Question: I am on the long road of developing my own little mmorpg game using LWJGL. So far I have imported a bunny into my game and sorta just positioned him above the grass. Like this:

What I want to do is have my objects in the game able to interact with. For example clicking on them would bring up a little menu of options, or make it so when you run into them something happens. For this I need collision detection. I have worked with it before on 2D games which is much simpler.
Here is my Bunny.java class:
'''
public class Bunny {
public static Model m = null;
public static int displayList;
public static void init() {
displayList = glGenLists(1);
glNewList(displayList, GL_COMPILE);
{
try {
m = OBJLoader.loadModel(new File("res/models/bunny.obj"));
} catch (FileNotFoundException e) {
e.printStackTrace();
Display.destroy();
System.exit(1);
} catch (IOException e) {
e.printStackTrace();
Display.destroy();
System.exit(1);
}
glBegin(GL_TRIANGLES);
for (Face face : m.faces) {
Vector3f n1 = m.normals.get((int) face.normal.x - 1);
glNormal3f(n1.x, n1.y, n1.z);
Vector3f v1 = m.vertices.get((int) face.vertex.x - 1);
glVertex3f(v1.x, v1.y, v1.z);
Vector3f n2 = m.normals.get((int) face.normal.y - 1);
glNormal3f(n2.x, n2.y, n2.z);
Vector3f v2 = m.vertices.get((int) face.vertex.y - 1);
glVertex3f(v2.x, v2.y, v2.z);
Vector3f n3 = m.normals.get((int) face.normal.z - 1);
glNormal3f(n3.x, n3.y, n3.z);
Vector3f v3 = m.vertices.get((int) face.vertex.z - 1);
glVertex3f(v3.x, v3.y, v3.z);
}
glEnd();
}
glEndList();
}
public static void draw(float x, float y, float z) {
glPushMatrix();
glTranslatef(x, y, z);
glCallList(displayList);
glPopMatrix();
}
}
'''
And my Main class:
'''
public class Main {
public static float PlayerX = 0;
public static float PlayerY = 0;
public static float PlayerZ = 0;
public static float walkSpeed = 0.016f;
public static float PlayerRot = 0;
private static float[] lightPosition = {-2.19f, 1.36f, 11.45f, 1f};
public float pCenterX = 0;
public float pCenterY = 0;
public float pCenterZ = 0;
public static Model m = null;
public static void main(String[] args) {
initDisplay();
Bunny.init();
gameLoop();
cleanUp();
}
public static void gameLoop() {
Texture tex = loadTexture("tex", "png");
Texture wood = loadTexture("wood", "png");
loadLight();
Camera camera = new Camera(70, (float) Display.getWidth() / (float) Display.getHeight(), 0.3f, 1000);
while (!Display.isCloseRequested()) {
if(Keyboard.isKeyDown(Keyboard.KEY_W)) camera.move(walkSpeed, 1);
if(Keyboard.isKeyDown(Keyboard.KEY_S)) camera.move(-walkSpeed, 1);
if(Keyboard.isKeyDown(Keyboard.KEY_A)) camera.rotateY(-0.1f);
if(Keyboard.isKeyDown(Keyboard.KEY_D)) camera.rotateY(0.1f);
if(Keyboard.isKeyDown(Keyboard.KEY_SPACE)) camera.moveY(0.05f, 1);
if(Keyboard.isKeyDown(Keyboard.KEY_Z)) camera.moveY(0.05f, 0);
glClear(GL_COLOR_BUFFER_BIT | GL_DEPTH_BUFFER_BIT);
// glPolygonMode(GL_FRONT_AND_BACK, GL_LINE);
glTranslatef(0, 2.5f, 0);
glLoadIdentity();
//camera.setX(-PlayerX); camera.setY(-PlayerY - 3); camera.setZ(-PlayerZ - 10);
glLight(GL_LIGHT0, GL_POSITION, asFloatBuffer(new float[] {-2.19f, 1.36f, 11.45f, 1f}));
camera.useView();
//Draw.rect(PlayerX, PlayerY, PlayerZ, 0.5f, 0.5f, 0.5f, tex);
Draw.rect(1, 0, 1, 100, 0.5f, 100, wood);
Bunny.draw(10, 2.5f, 10);
Bunny.draw(50, 2.5f, 50);
Display.update();
}
}
public static void cleanUp() {
Display.destroy();
}
public static void initDisplay() {
try {
Display.setDisplayMode(new DisplayMode(800, 600));
Display.create();
} catch (LWJGLException e) {
e.printStackTrace();
}
}
public static Texture loadTexture(String key, String fileType) {
try {
return TextureLoader.getTexture(fileType, new FileInputStream(new File("res/img/" + key + "." + fileType)));
} catch (FileNotFoundException e) {
e.printStackTrace();
} catch (IOException e) {
e.printStackTrace();
}
return null;
}
private static FloatBuffer asFloatBuffer(float[] values) {
FloatBuffer buffer = BufferUtils.createFloatBuffer(values.length);
buffer.put(values);
buffer.flip();
return buffer;
}
public static void loadLight() {
glShadeModel(GL_SMOOTH);
glEnable(GL_DEPTH_TEST);
glEnable(GL_LIGHTING);
glEnable(GL_LIGHT0);
glLightModel(GL_LIGHT_MODEL_AMBIENT, asFloatBuffer(new float[] {0.05f, 0.05f, 0.05f, 1f}));
glLight(GL_LIGHT0, GL_DIFFUSE, asFloatBuffer(new float[] {1.5f, 1.5f, 1.5f, 1f}));
//glEnable(GL_CULL_FACE);
//glCullFace(GL_BACK);
glEnable(GL_COLOR_MATERIAL);
glColorMaterial(GL_FRONT, GL_DIFFUSE);
}
}
'''
How can I get the points of the bunny, and use those in an algorithm to detect when we have collided?
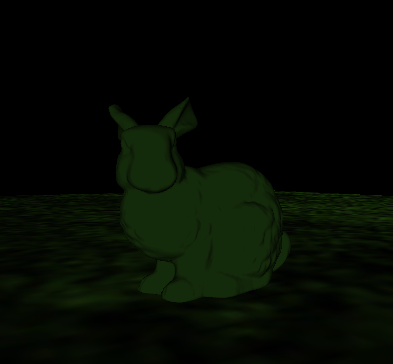
Answer: You already showed the code for the vertices in the first snippet. So you have them.
As for the second part of the question: What you are looking for is and . Covering them in an answer is just too much, so you will have to look them up.
One way to do this is a scene graph.
- - -
This gives you a treelike structure. Now you just check if a collision has happened by testing the bounding boxes of a node against the collision partner. If it hits you check its subnodes and objects for collision. If you have a hit for an object you do another check based on actual model data.
For normal objects you use their bounding boxes and data for the check. For picking you use a ray fired from the in-world coordinates of your mouse click.
This is just on way to do this, but there are a lot more shades to the topic. For example OpenGL offers its own picking support.